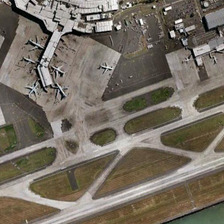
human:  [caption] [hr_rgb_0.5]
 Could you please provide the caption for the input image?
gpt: several plants are parked next to terminals and near runways .

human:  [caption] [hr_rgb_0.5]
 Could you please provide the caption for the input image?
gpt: this is a parking apron, roads, grassland, buildings and many planes .

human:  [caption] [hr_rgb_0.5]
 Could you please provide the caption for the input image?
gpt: several plants are parked next to terminals and near runways .

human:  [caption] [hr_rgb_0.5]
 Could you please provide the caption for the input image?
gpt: it is gray parking apron, gray roads, green and yellow grassland, gray buildings and gray planes .

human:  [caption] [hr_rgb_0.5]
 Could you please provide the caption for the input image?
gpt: this is a parking apron, roads, grassland, buildings and many planes .